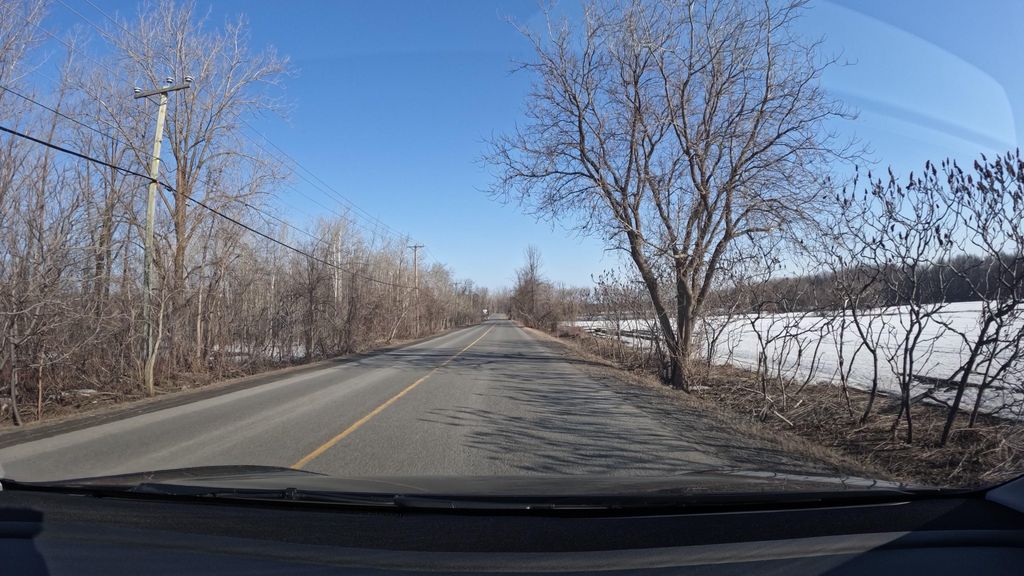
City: montreal